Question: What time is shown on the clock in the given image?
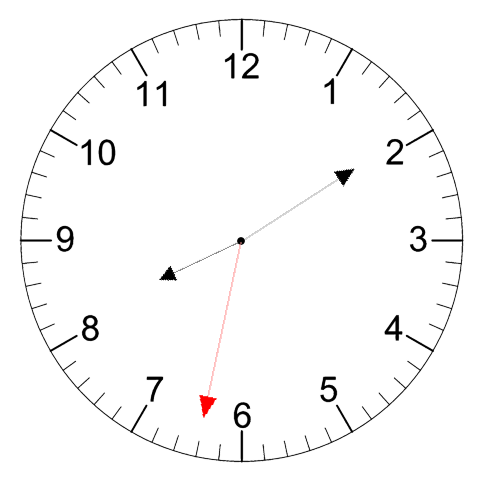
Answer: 08:09:32